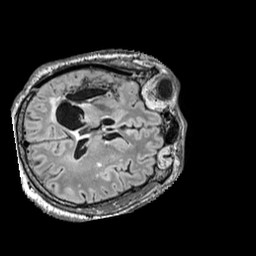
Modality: FLAIR
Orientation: axial
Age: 53
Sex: male
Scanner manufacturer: siemens
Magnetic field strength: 3 T
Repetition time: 5 s
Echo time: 0.387 s